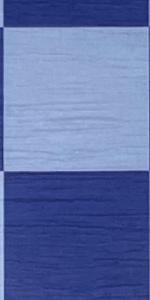
Label: Empty